Interaction volume radius: 10 \u00c5
Interaction volume height: 25 \u00c5
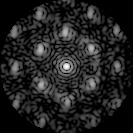
Disorder parameter: 0.492